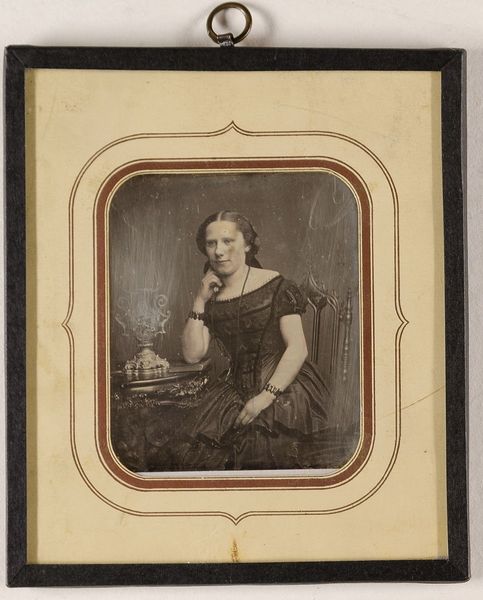
Titel: Bertha Charlotte Schriever, verh. Nirrnheim (1837-1877)
Künstler: C. F. Höge
Standort: Hamburg
Institution: Museum für Kunst und Gewerbe Hamburg
Schlagwörter: frau, tisch, gesten, portrait, figur, dreiviertelansicht, foto, fotografie, photographie, schwarz-weiß, photo, frauenportrait, passepartout, lichtbild, daguerreotypie, portraitfoto, 19. jahrhundert, halbfigurenportrait, bildwerke, angewandte und bildende kunst, hessische systematik, porträt, armhaltungen, porträtfotografie, porträtphotographie, hüftbild